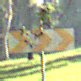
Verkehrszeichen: RichtungstafelnInKurvenGrossLinks
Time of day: MorningAfternoon
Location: Outdoor (Nature)
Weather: Clear
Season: NotSpecified
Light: Natural